【题型】选择题　【知识点】平面几何　【难度】easy
如图, 在四边形 $ABCD$ 中, $\angle ABC = \angle ADC = 90^\circ$, $AB = 7$, $BC = 9$, $CD = 3$, 则四边形 $ABCD$ 的面积为( )

A. 48
B. 50
C. 52
D. 54
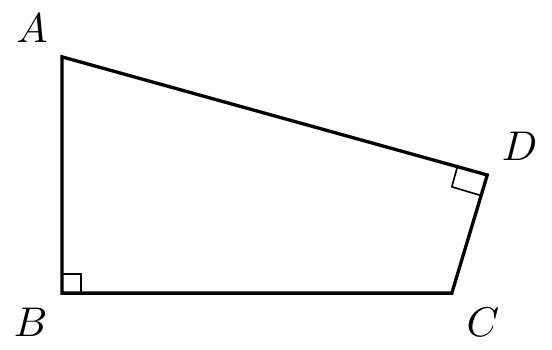
【解答】
解：连接 $AC$, 如图所示

$\because \angle ABC = 90^\circ$, $AB = 7$, $BC = 9$,

$\therefore AC = \sqrt{AB^2 + BC^2} = \sqrt{49 + 81} = \sqrt{130}$,

$\because \angle ADC = 90^\circ$, $CD = 3$,

$\therefore AD = \sqrt{AC^2 - CD^2} = \sqrt{130 - 9} = \sqrt{121} = 11$,

$\therefore S_{ABCD} = S_{\triangle ADC} + S_{\triangle ABC}$

$= \frac{1}{2} \times AD \times CD + \frac{1}{2} \times AB \times BC$

$= \frac{1}{2} \times 11 \times 3 + \frac{1}{2} \times 7 \times 9 = 48$。

$\therefore$ 四边形 $ABCD$ 的面积为 48。

故选：A。
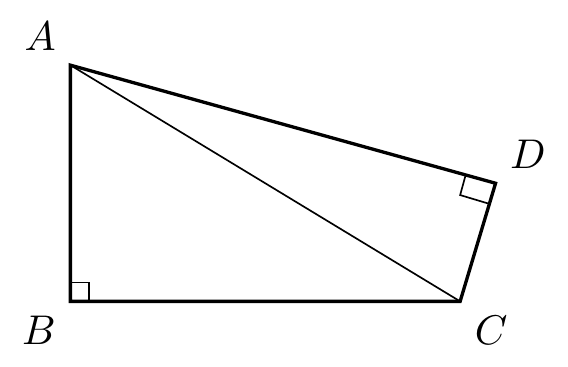